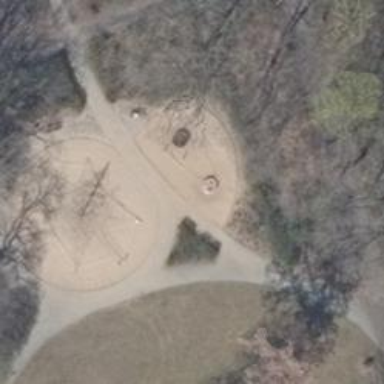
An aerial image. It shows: Playground with roundabout.